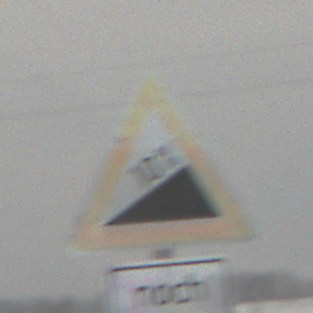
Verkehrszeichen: Steigung10
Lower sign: LaengeEinerStrecke3
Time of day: MorningAfternoon
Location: Outdoor (Nature)
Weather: Overcast
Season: Winter
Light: Natural